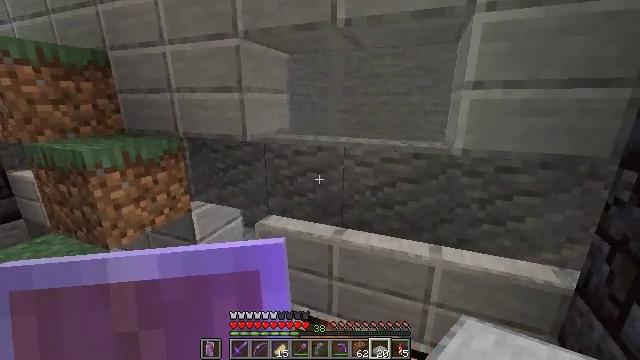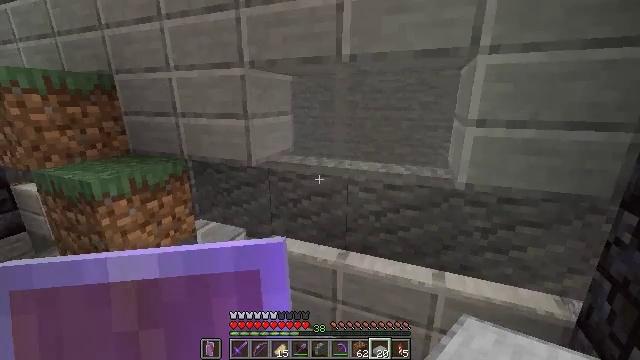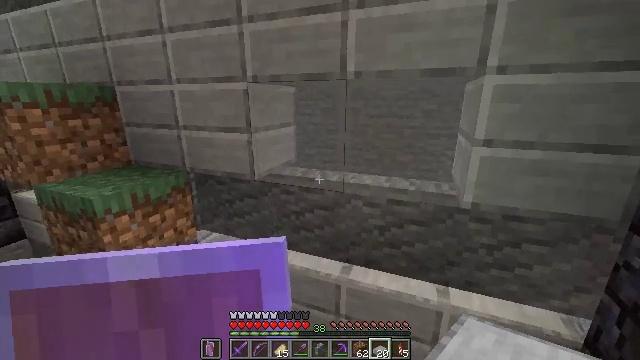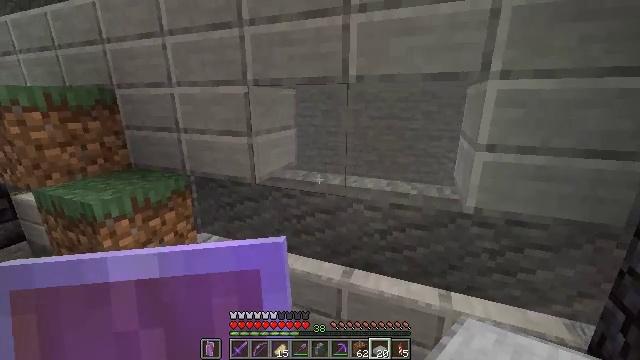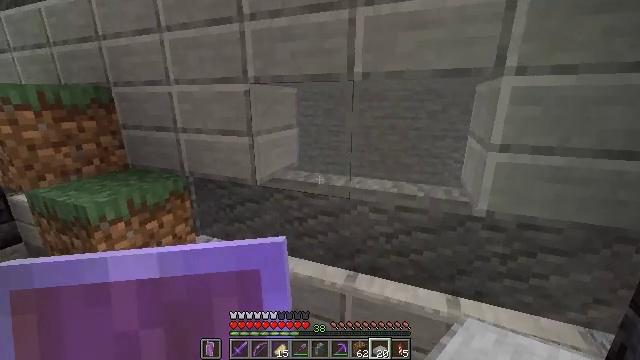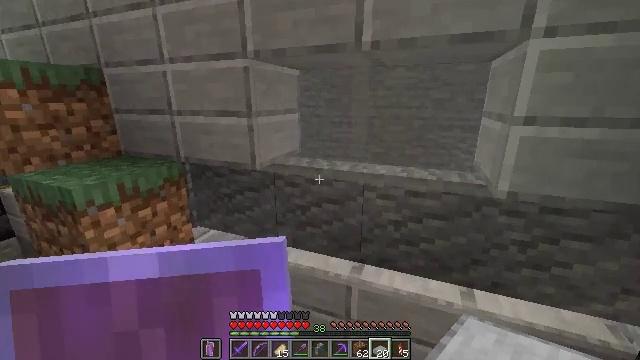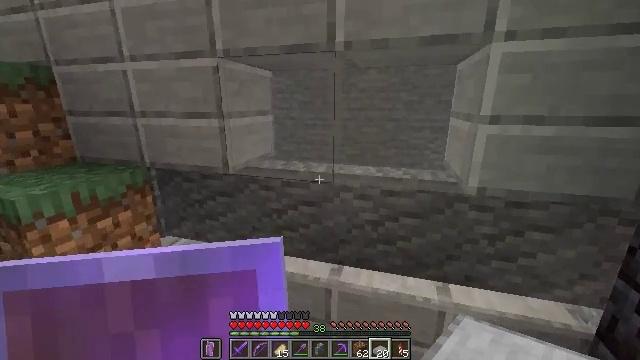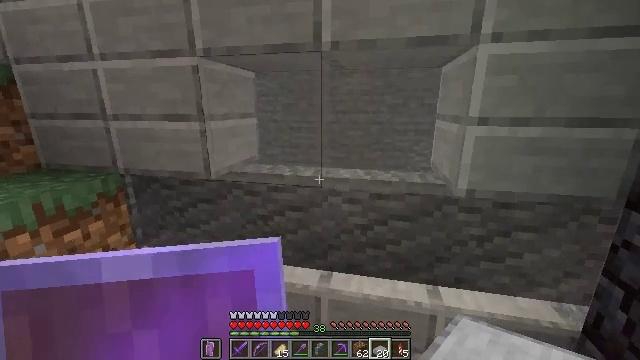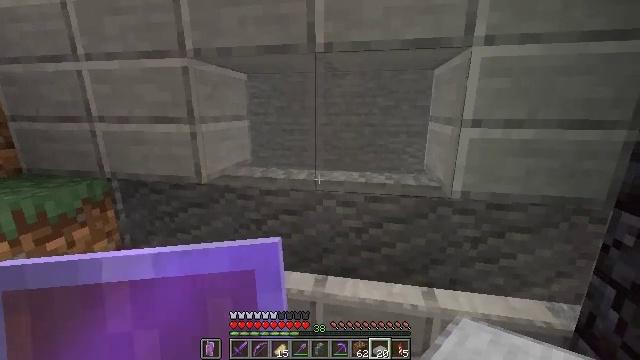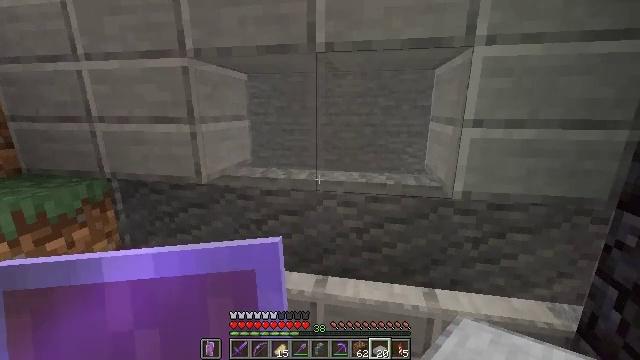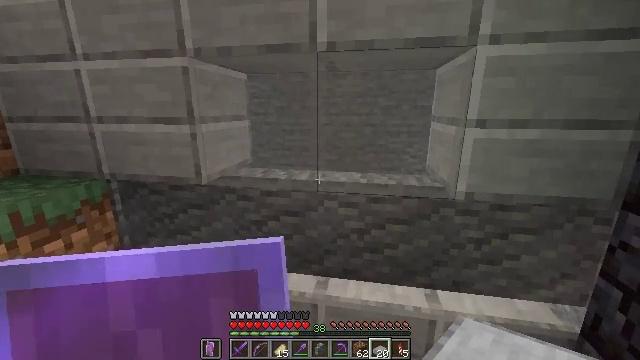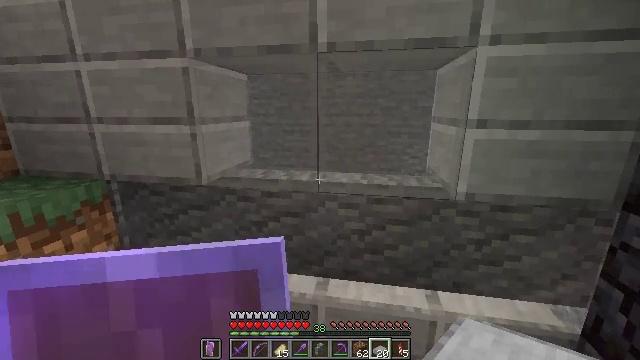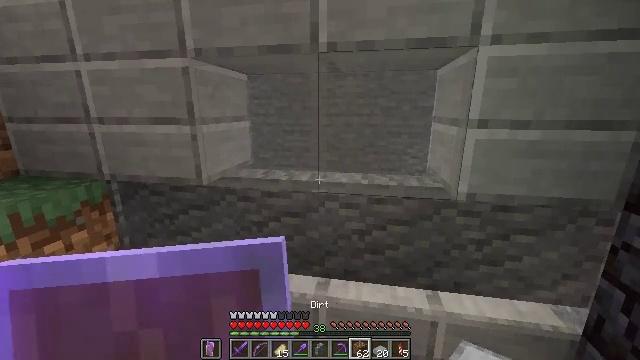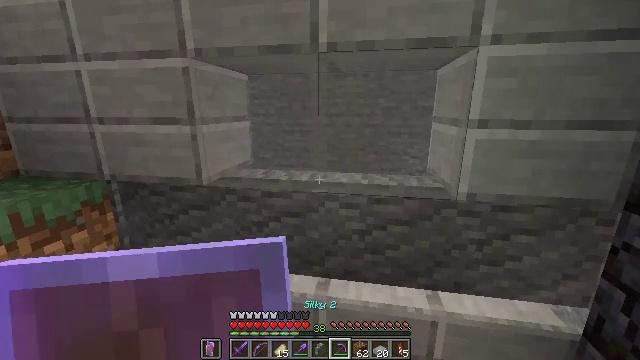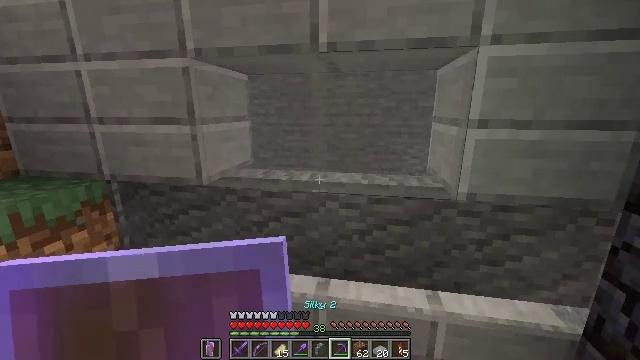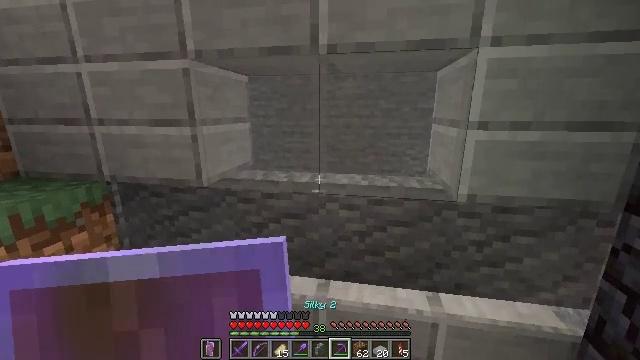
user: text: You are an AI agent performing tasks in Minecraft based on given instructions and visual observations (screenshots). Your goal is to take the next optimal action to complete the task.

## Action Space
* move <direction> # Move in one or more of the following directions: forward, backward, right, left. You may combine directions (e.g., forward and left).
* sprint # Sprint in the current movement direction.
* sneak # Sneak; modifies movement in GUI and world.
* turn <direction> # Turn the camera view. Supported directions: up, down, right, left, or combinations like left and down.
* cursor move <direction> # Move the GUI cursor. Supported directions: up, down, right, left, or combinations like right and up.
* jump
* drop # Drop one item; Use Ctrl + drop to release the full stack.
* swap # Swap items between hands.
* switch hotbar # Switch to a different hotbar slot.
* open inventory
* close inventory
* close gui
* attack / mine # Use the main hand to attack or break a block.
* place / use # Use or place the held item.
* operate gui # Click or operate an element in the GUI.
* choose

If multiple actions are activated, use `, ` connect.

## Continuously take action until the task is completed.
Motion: motion action
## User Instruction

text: mine block light gray stained glass
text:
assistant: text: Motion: move forward
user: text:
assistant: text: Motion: move forward
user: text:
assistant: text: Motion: move forward
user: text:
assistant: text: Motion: no_op
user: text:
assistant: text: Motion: no_op
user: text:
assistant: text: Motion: turn right
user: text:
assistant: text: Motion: turn right
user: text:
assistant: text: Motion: turn right
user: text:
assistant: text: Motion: no_op
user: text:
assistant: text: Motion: no_op
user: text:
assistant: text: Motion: no_op
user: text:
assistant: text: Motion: no_op
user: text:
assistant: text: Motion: no_op
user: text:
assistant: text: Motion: no_op
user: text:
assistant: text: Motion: no_op
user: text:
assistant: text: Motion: no_op
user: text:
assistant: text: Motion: no_op
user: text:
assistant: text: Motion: no_op
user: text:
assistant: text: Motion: no_op
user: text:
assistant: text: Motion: no_op
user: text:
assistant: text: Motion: sneak, turn left and up
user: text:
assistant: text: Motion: sneak, turn left and up
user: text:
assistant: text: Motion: sneak, turn up
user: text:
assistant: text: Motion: sneak, turn up
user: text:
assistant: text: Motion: sneak
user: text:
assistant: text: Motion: move forward, sneak, turn up
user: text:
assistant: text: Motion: move forward, sneak
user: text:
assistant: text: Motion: move forward, sneak
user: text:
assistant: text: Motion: move forward, sneak, turn up
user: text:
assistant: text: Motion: move forward, sneak, turn up